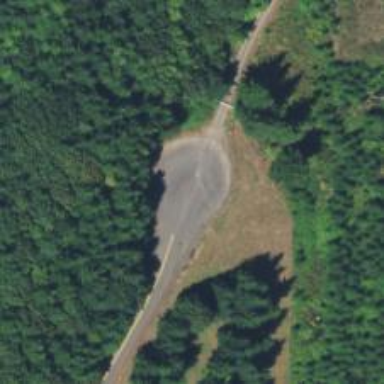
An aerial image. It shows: Turning circle on the road.